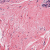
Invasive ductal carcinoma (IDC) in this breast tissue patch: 0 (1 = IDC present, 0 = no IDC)